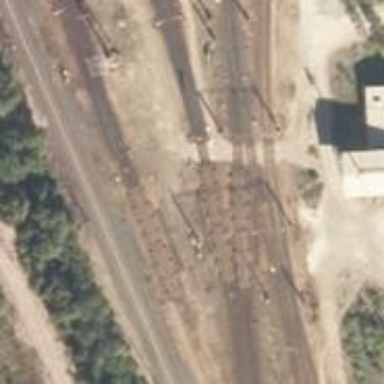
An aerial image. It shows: Level crossing with saltire marking.